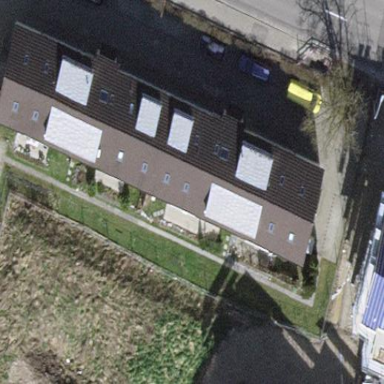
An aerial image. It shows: Gabled roof adorns the apartments building.